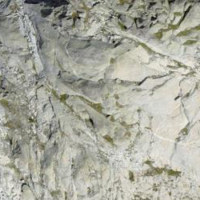
EUNIS habitat code: 48
Species observed at this site:
Marmota marmota